Field crop: maize
Growth stage: 1
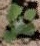
Species: chenopodium